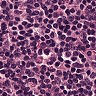
Metastatic tissue present: no